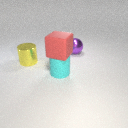
large cyan rubber cylinder to the left of large purple metal sphere